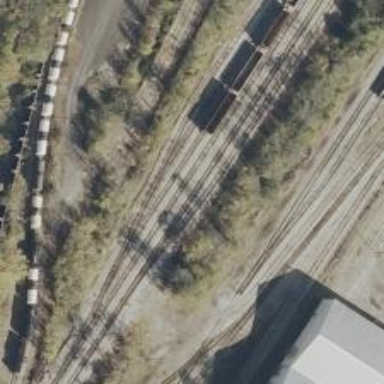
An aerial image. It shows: Railway track.